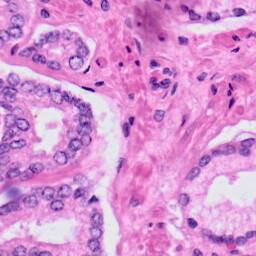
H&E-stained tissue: Prostate